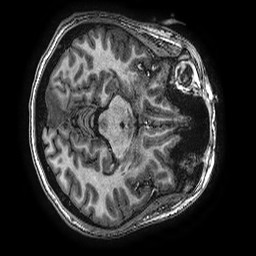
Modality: T1w
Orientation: axial
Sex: female
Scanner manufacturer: ge
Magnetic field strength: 3 T
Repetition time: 0.00766 s
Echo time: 0.003476 s